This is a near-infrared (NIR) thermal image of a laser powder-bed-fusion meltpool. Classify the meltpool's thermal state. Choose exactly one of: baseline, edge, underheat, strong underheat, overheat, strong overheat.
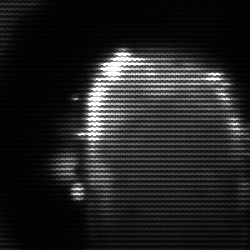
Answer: baseline